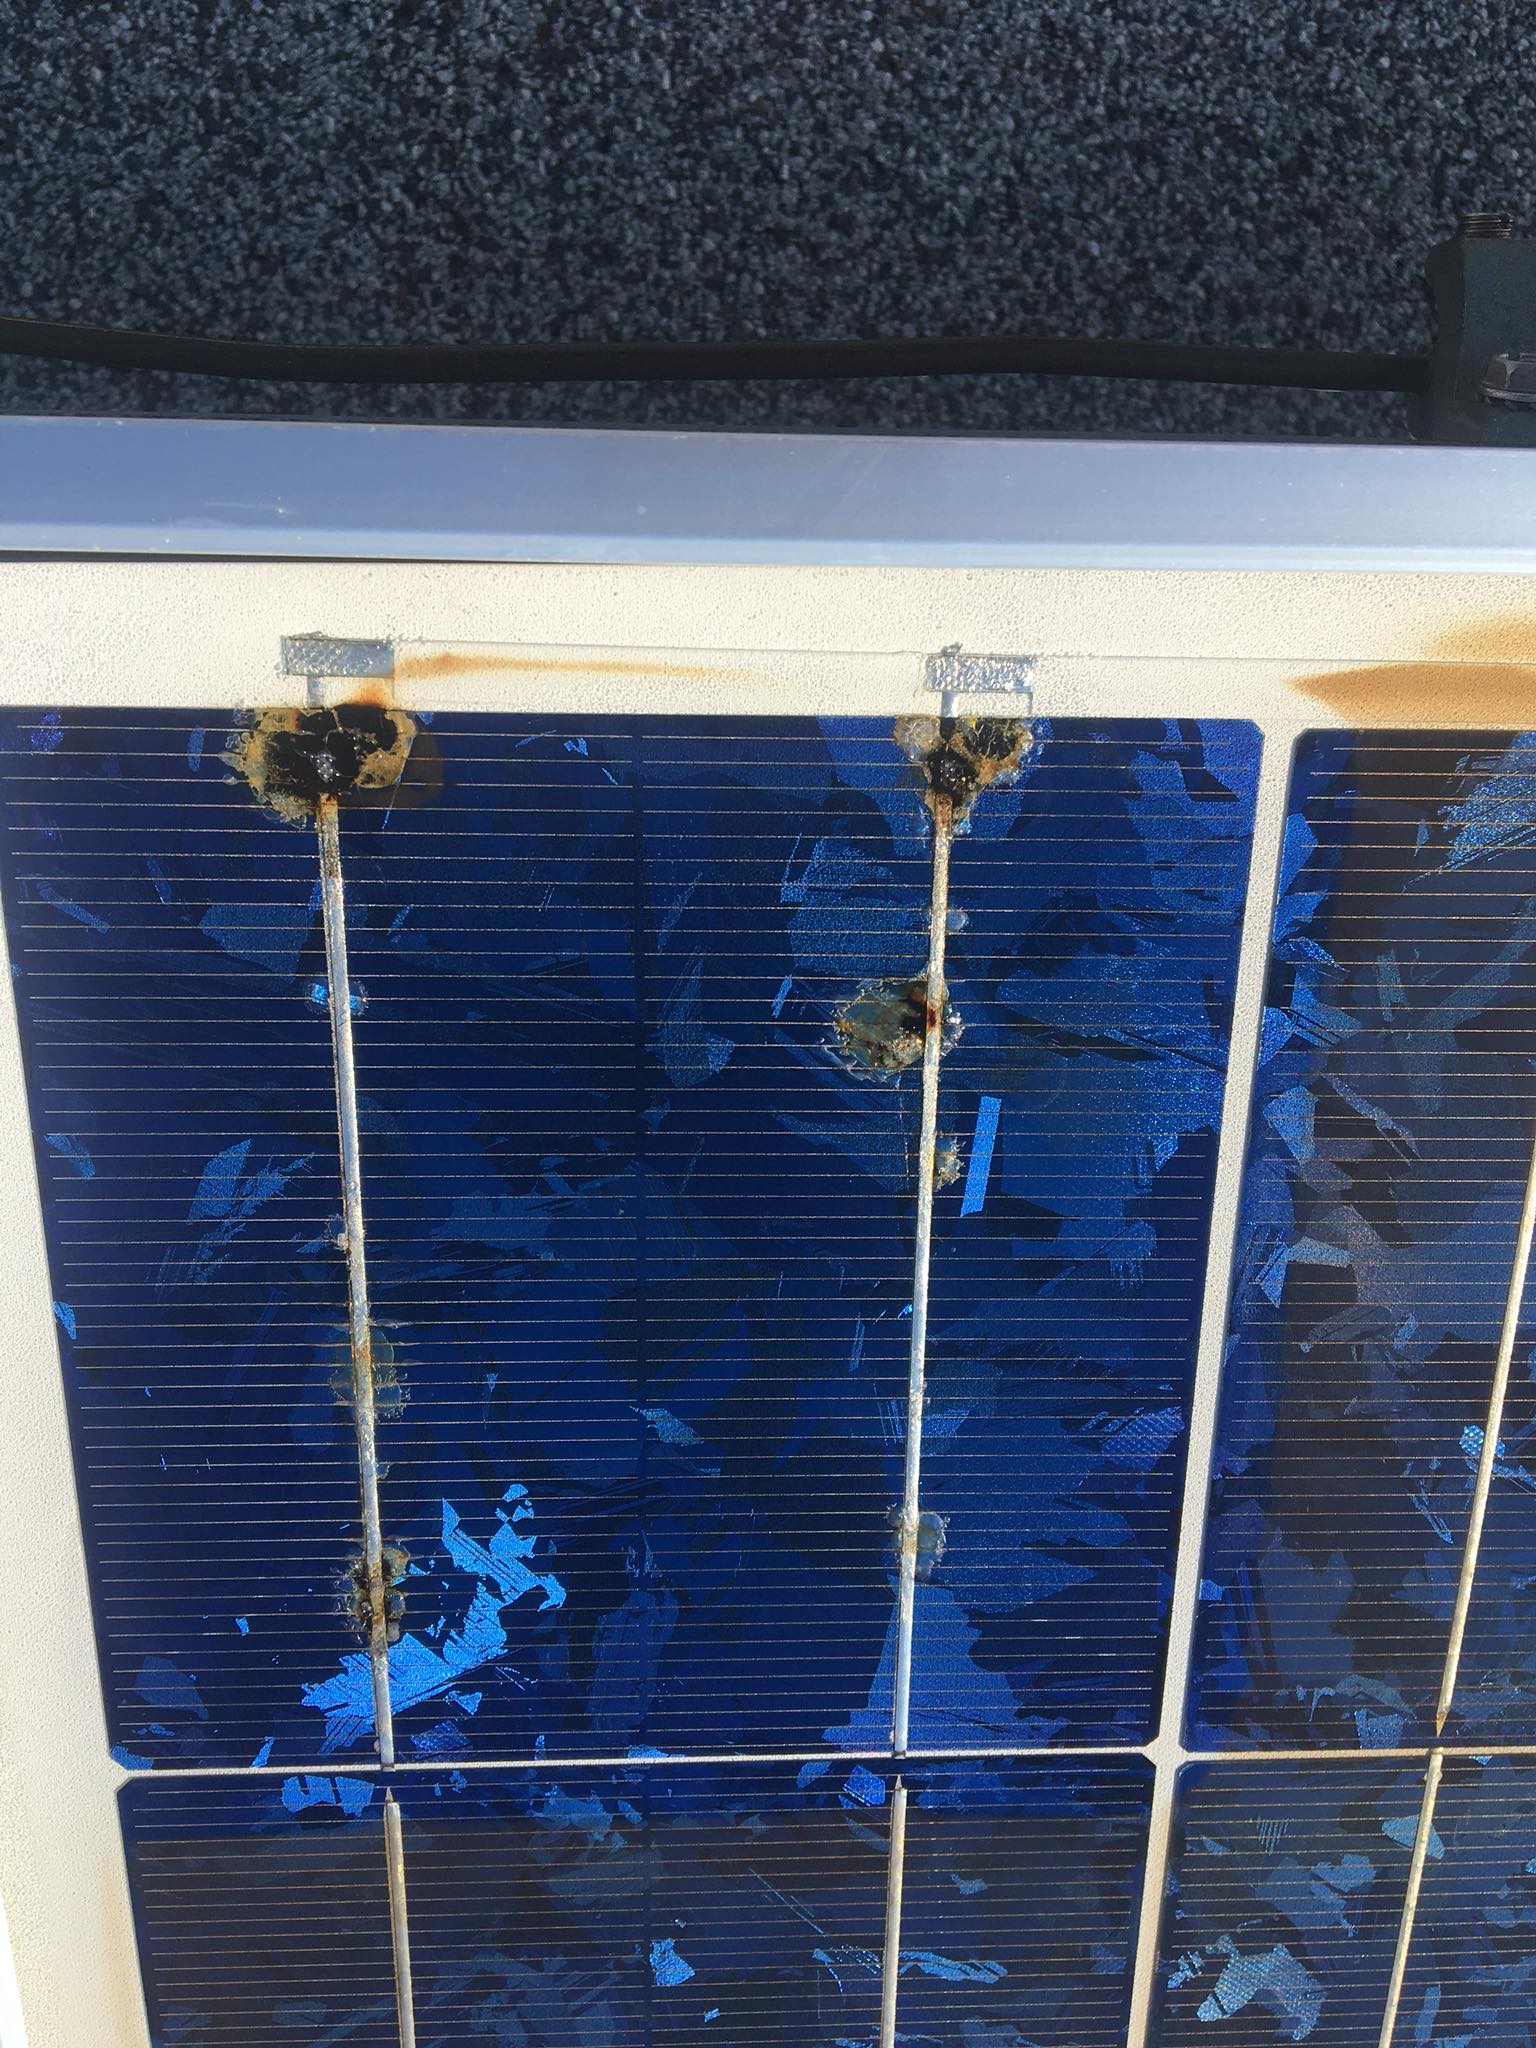
Label: Electrical-damage